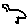
Label: bird